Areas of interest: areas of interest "Lingrui Apartment"
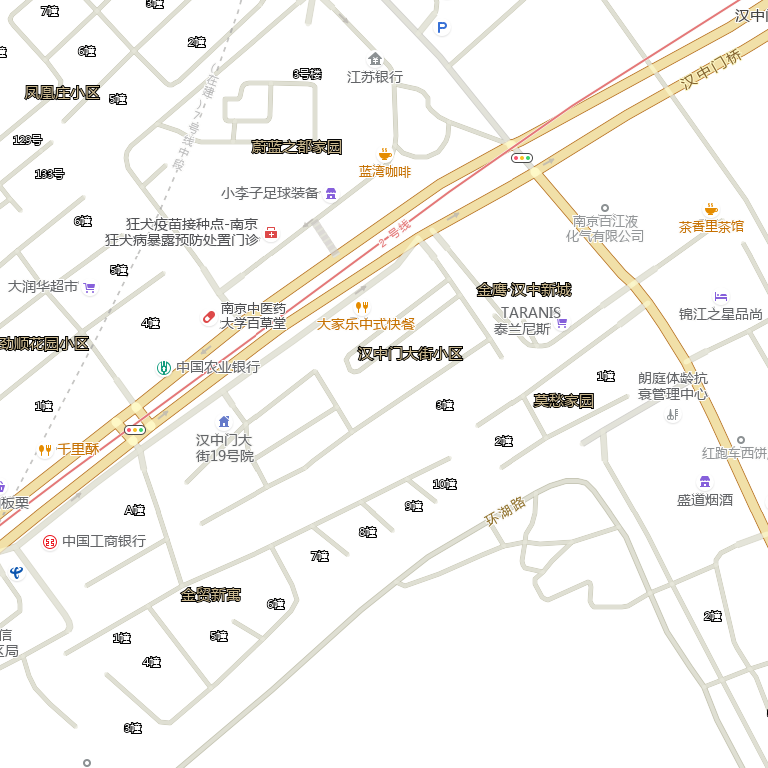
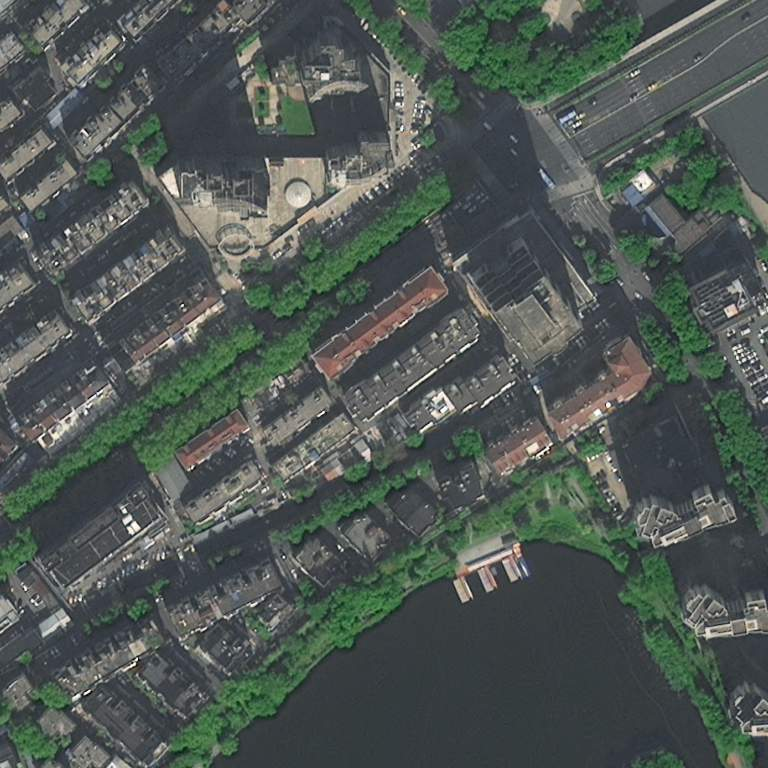